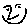
Label: smiley face